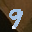
Label: 9